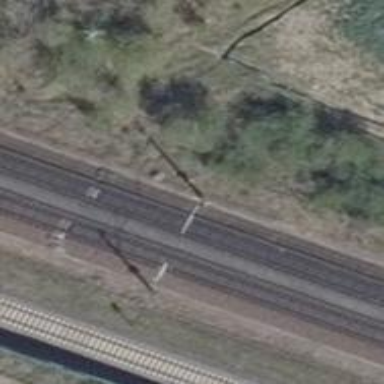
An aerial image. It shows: Railway milestone with catenary mast.